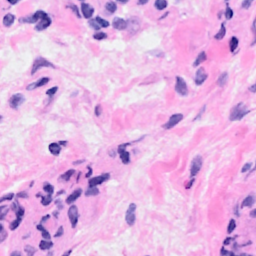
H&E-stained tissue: Breast